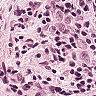
Metastatic tissue present: yes